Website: ulta-beauty
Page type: customer-info-address
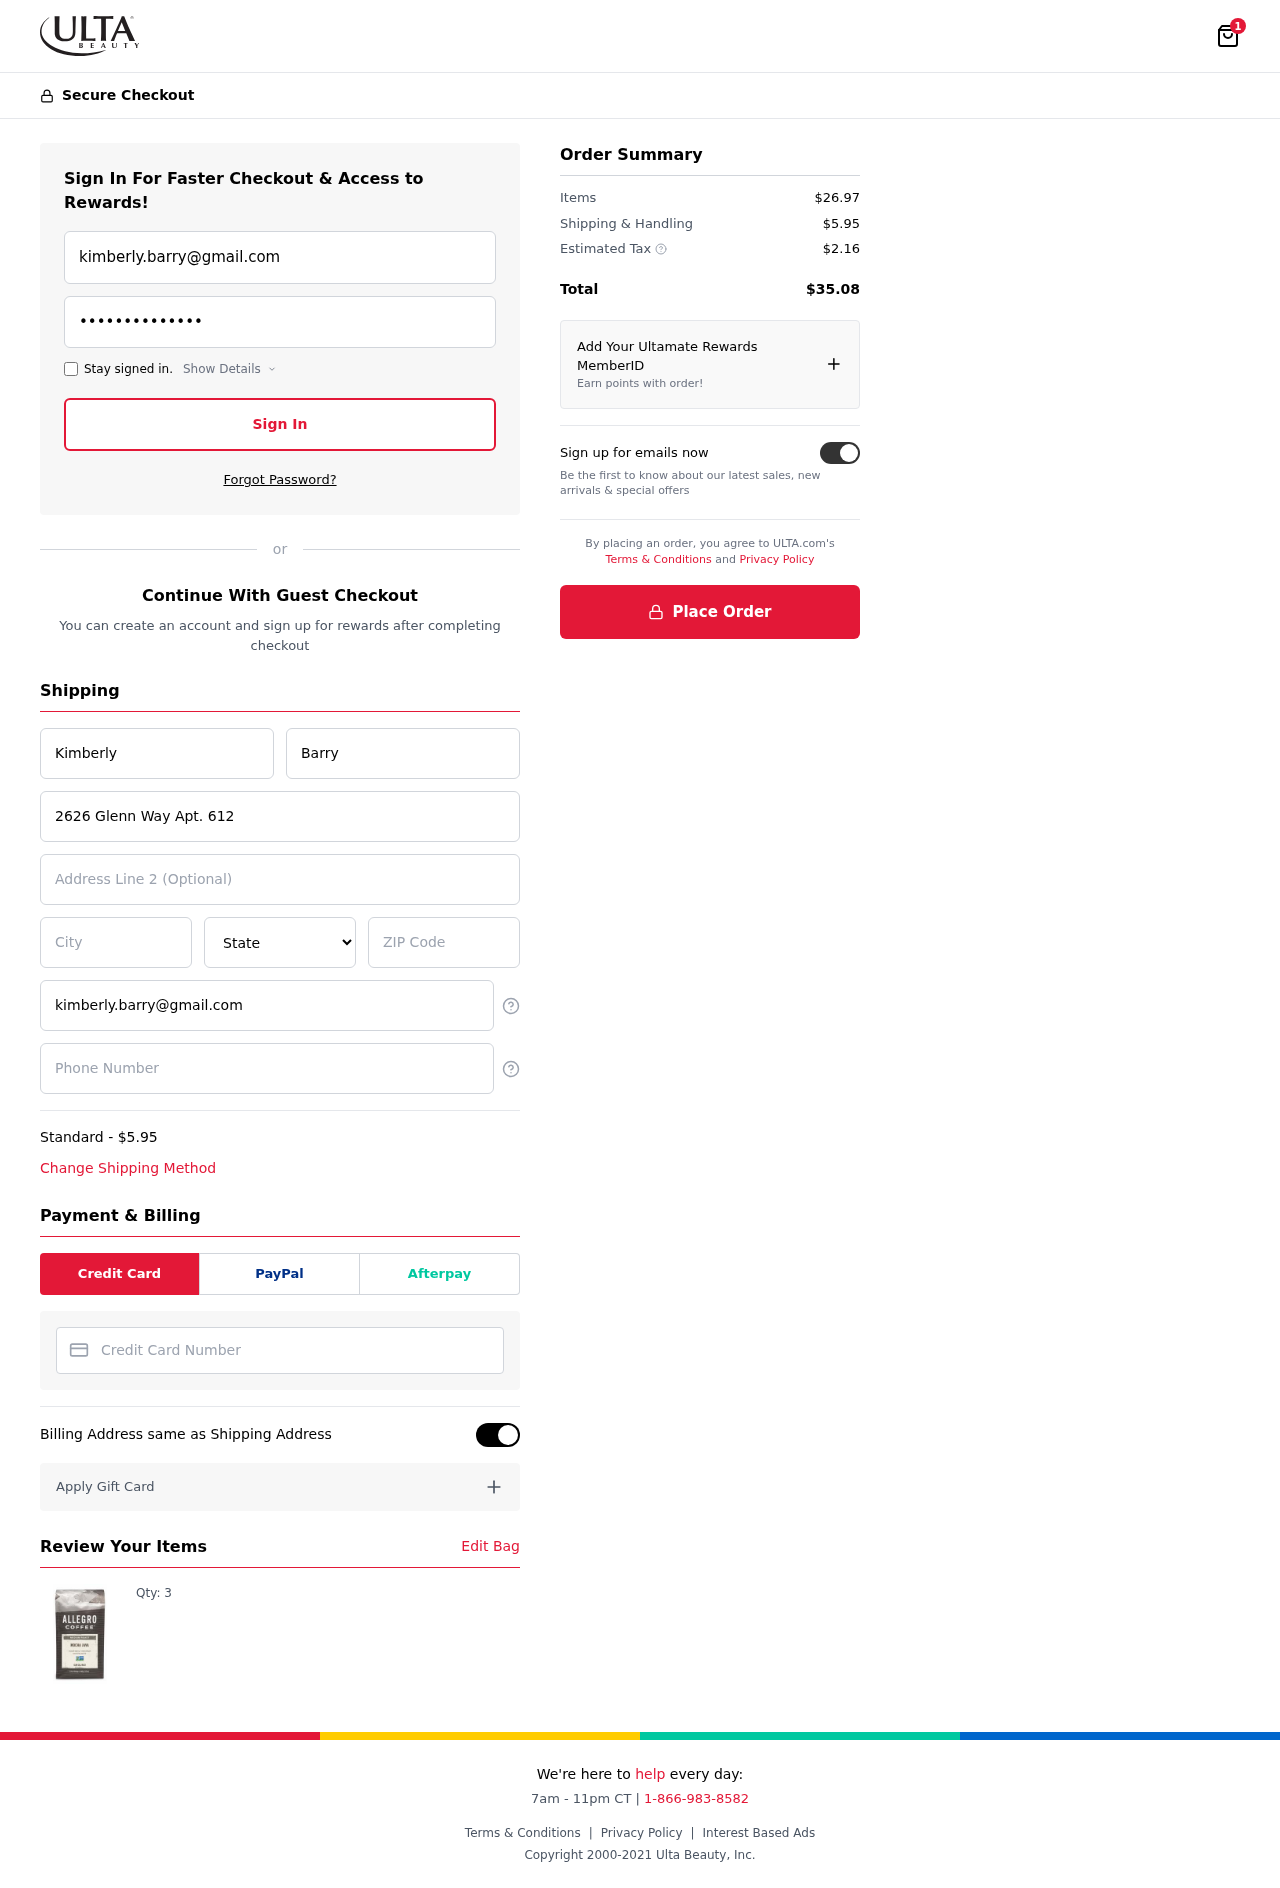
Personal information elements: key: PII_CARD_NUMBER
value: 4666 9742 6192 4446
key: PII_CITY
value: North Jamesmouth
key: PII_EMAIL
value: kimberly.barry@gmail.com
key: PII_FIRSTNAME
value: Kimberly
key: PII_LASTNAME
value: Barry
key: PII_PHONE
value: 9377660916
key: PII_POSTCODE
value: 71463
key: PII_STATE
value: AS
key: PII_STREET
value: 2626 Glenn Way Apt. 612
Product elements: key: PRODUCT1_QUANTITY
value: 3
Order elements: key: ORDER_NUM_ITEMS
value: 1
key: ORDER_SHIPPING_COST
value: $5.95
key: ORDER_ITEMS_TOTAL
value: $26.97
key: ORDER_SHIPPING_COST2
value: $5.95
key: ORDER_TAX
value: $2.16
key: ORDER_TOTAL
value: $35.08